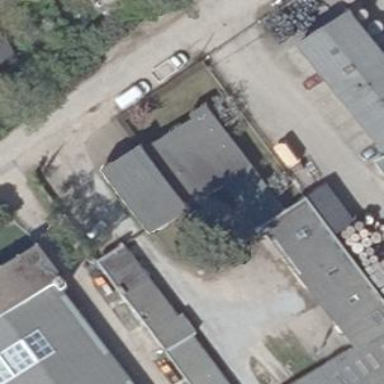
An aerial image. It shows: Commercial building.